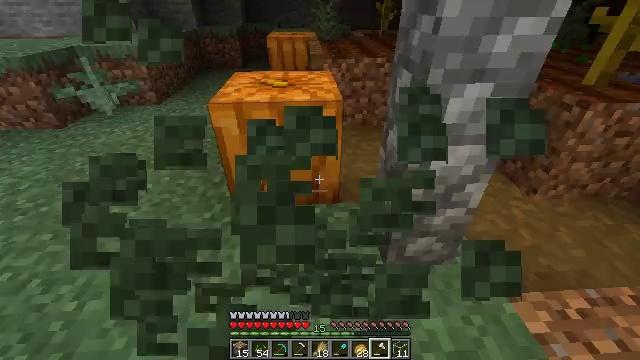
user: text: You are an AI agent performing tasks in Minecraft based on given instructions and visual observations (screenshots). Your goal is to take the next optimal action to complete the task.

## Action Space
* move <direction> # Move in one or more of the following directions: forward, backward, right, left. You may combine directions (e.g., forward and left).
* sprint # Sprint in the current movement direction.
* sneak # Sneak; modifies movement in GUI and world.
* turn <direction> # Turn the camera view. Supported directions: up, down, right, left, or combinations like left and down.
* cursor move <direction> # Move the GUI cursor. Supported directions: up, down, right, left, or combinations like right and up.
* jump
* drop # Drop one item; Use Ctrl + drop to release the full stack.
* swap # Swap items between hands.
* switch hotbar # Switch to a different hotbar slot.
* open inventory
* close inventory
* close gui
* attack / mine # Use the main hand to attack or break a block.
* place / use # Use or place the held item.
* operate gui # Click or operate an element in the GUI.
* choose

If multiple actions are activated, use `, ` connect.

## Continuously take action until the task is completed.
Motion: motion action
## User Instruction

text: Harvest the large fern for decoration.
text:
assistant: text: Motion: no_op